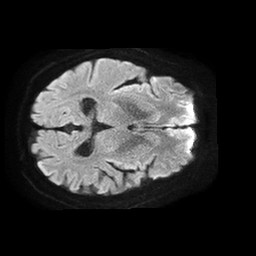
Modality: TRACE
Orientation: axial
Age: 65
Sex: male
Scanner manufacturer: philips
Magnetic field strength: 1.5 T
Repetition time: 4.6 s
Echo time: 0.08631 s